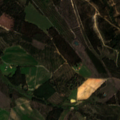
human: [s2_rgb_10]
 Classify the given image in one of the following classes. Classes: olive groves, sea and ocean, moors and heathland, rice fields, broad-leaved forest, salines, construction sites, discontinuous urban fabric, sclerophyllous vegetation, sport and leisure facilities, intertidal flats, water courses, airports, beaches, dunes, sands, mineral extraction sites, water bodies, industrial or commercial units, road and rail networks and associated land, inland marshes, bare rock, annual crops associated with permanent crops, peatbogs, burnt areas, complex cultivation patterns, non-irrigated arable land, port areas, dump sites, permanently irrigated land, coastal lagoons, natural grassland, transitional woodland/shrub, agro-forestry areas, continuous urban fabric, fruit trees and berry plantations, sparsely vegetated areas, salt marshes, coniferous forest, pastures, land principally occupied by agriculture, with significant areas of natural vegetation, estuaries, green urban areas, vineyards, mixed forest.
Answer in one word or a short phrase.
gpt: non-irrigated arable land, land principally occupied by agriculture, with significant areas of natural vegetation, coniferous forest, mixed forest, transitional woodland/shrub